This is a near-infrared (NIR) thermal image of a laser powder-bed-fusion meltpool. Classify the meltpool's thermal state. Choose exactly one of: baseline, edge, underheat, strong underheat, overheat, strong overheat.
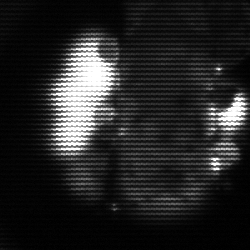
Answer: strong underheat